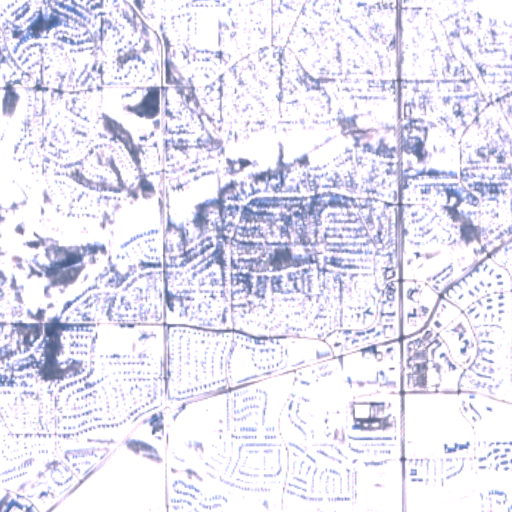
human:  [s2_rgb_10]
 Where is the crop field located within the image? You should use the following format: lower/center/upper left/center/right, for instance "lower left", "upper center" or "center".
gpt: The crop field is located in the lower right of the image.
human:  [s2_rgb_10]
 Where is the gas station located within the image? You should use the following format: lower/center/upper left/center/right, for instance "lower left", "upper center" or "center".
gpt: The gas station is located in the upper right of the image.
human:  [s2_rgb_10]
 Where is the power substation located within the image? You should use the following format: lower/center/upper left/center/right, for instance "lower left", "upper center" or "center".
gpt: The power substation is located in the lower right of the image.
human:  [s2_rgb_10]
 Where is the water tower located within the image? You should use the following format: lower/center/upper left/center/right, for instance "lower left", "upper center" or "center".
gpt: The water tower is located in the lower right of the image.
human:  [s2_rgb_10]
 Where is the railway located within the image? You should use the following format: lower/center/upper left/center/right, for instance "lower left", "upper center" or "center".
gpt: The railway is located in the lower left of the image.
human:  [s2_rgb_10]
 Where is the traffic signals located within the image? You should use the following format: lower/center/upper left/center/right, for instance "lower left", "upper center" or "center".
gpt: The traffic signals is located in the right of the image.
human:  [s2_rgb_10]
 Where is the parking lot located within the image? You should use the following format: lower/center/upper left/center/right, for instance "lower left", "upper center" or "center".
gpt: There is no parking lot in the image.